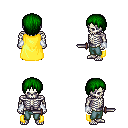
a pixel art fantasy rpg character, male body template, skeleton, yellow cape, teal pants, green plain hairstyle, white cloth bracers, dagger, four views (front, back, left, right), 2x2 character sprite sheet, small pixel art, hard edges, no anti-aliasing